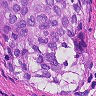
Metastatic tissue present: yes